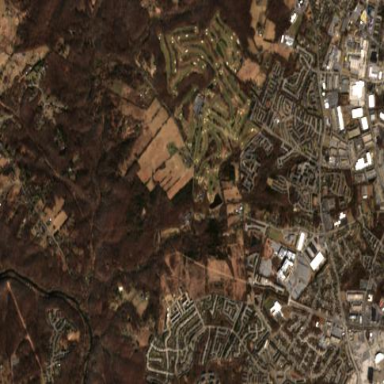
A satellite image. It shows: Golf course surrounded by greenery.